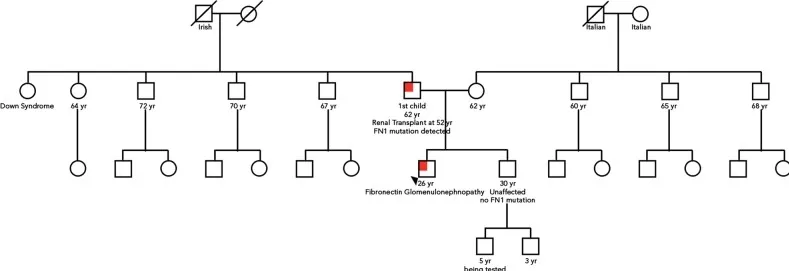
Family pedigree: the proband is indicated with an arrowhead.
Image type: pathology (immunostaining)